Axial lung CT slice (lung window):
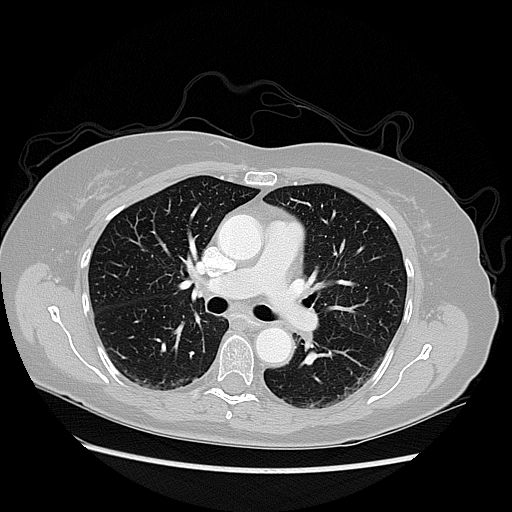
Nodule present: no